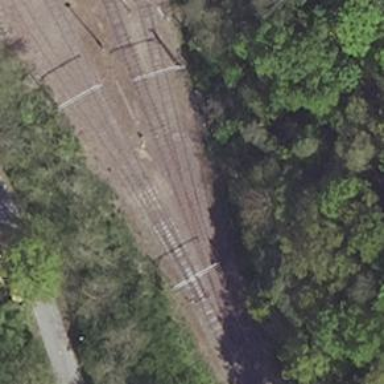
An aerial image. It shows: Railway switch.